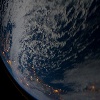
Label: cloud